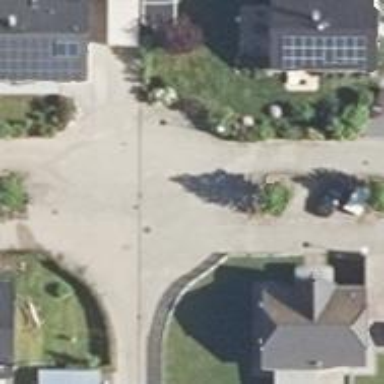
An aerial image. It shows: Living street.